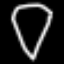
Label: diamond